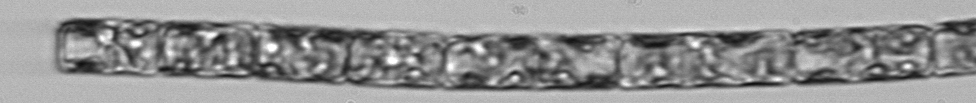
Label: Guinardia_delicatula